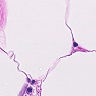
Metastatic tissue present: no